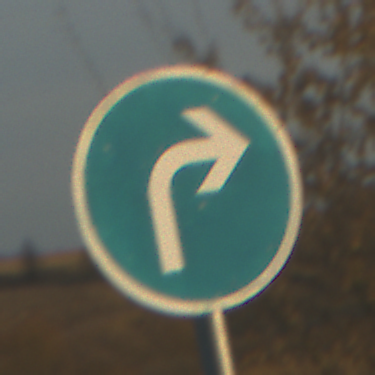
Verkehrszeichen: VorgeschriebeneFahrtrichtungRechts
Umgebung: Outdoor, RoadRail
Tageszeit: SunriseSunset
Wetter: PartlyCloudy
Licht: Natural
Jahreszeit: NotSpecified
Kontrast: HighContrast